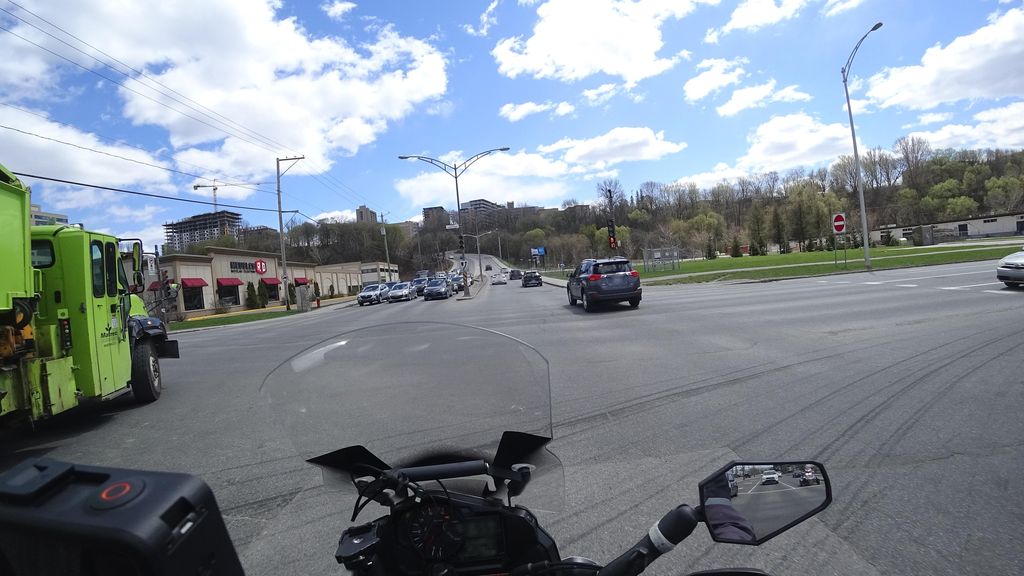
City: quebec_city